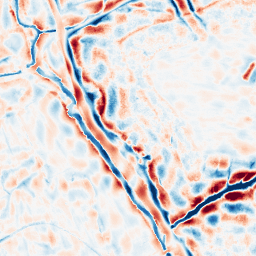
Category: wavelet
Decomposition family: wavelet_dwt
Decomposition parameters: wavelet: db8
level: 4
Upsampling method: quadratic
Upsampling parameters: scale: 8
Upsampling scale: 8